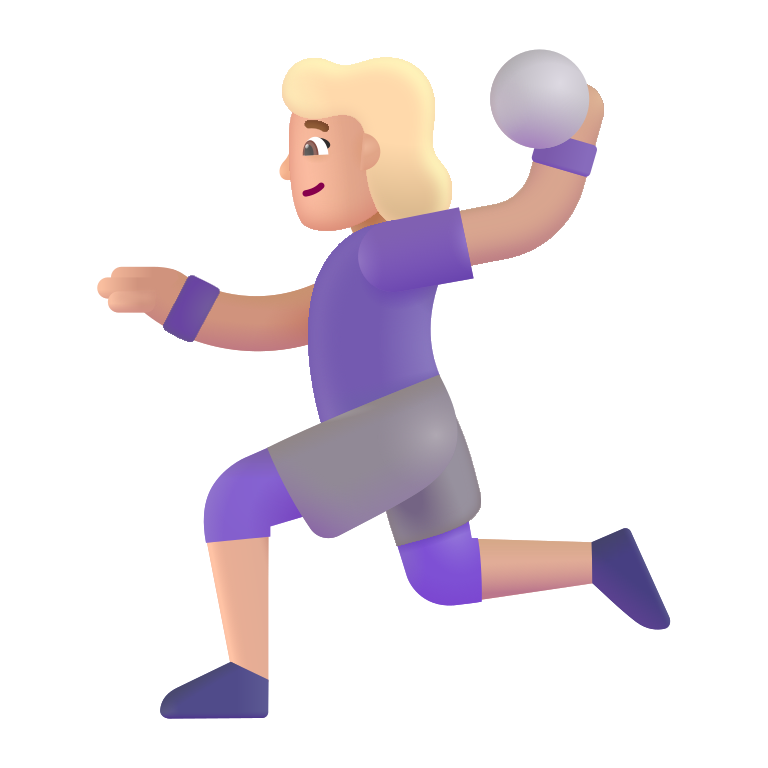
woman playing handball color  light